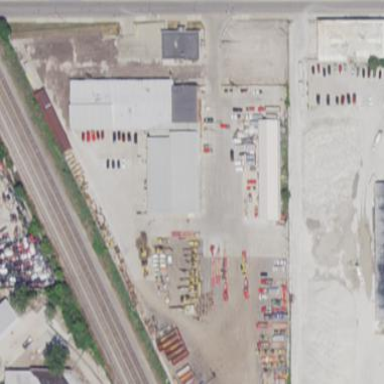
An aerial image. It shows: Warehouse.